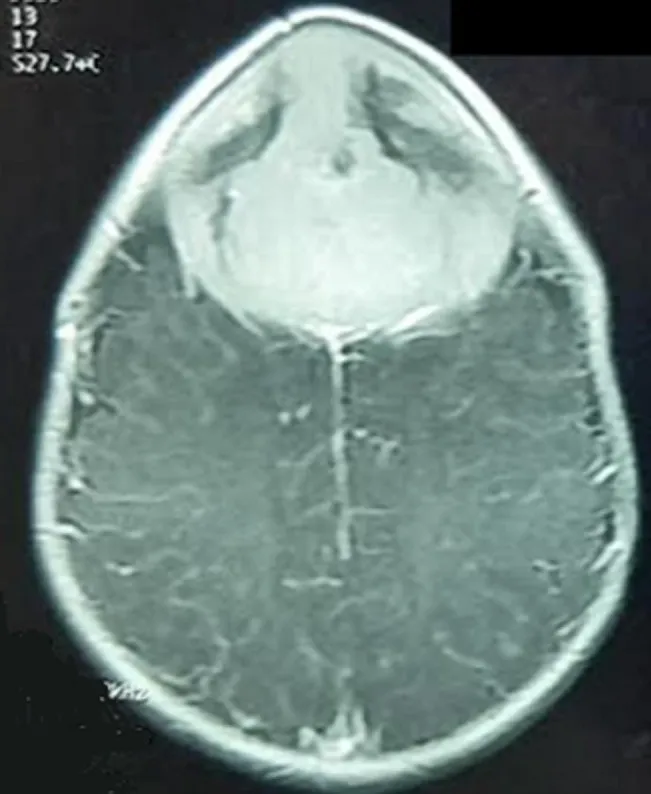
cerebral magnetic resonance imaging axial plane in T1-weighted sequence with contrast.
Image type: radiology (mri)